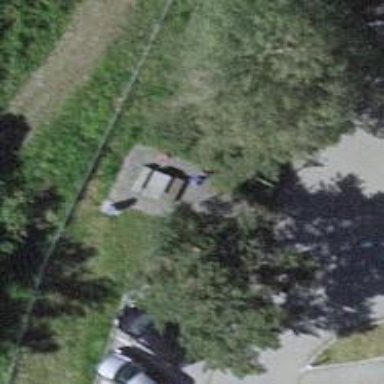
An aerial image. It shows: Picnic table located in leisure land area.